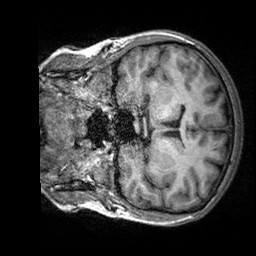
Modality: T1w
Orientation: coronal
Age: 26
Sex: female
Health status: healthy
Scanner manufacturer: siemens
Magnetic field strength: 3 T
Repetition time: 2.3 s
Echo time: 0.00303 s